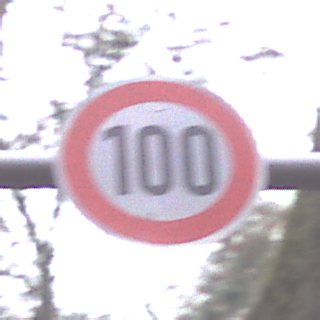
Verkehrszeichen: Geschwindigkeit100
Umgebung: Outdoor, Nature
Tageszeit: Midday
Wetter: Overcast
Licht: Natural
Jahreszeit: Autumn
Kontrast: LowContrast